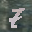
Label: 7